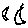
Label: moon